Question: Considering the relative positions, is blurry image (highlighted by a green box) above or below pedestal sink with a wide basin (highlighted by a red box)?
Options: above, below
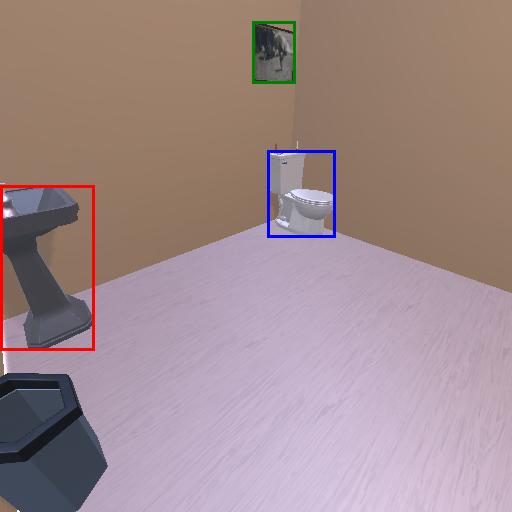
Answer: above